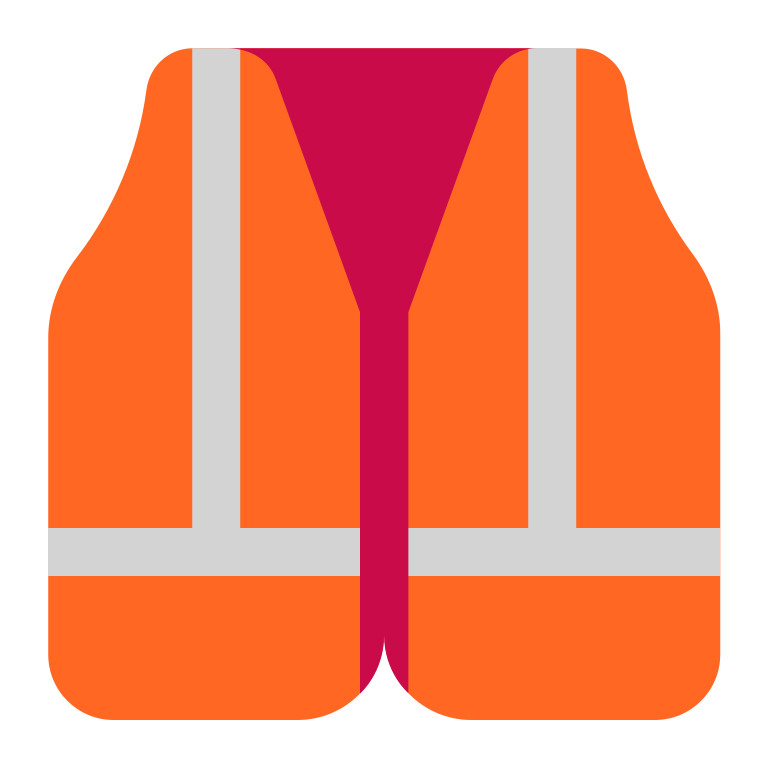
safety vest flat